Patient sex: M
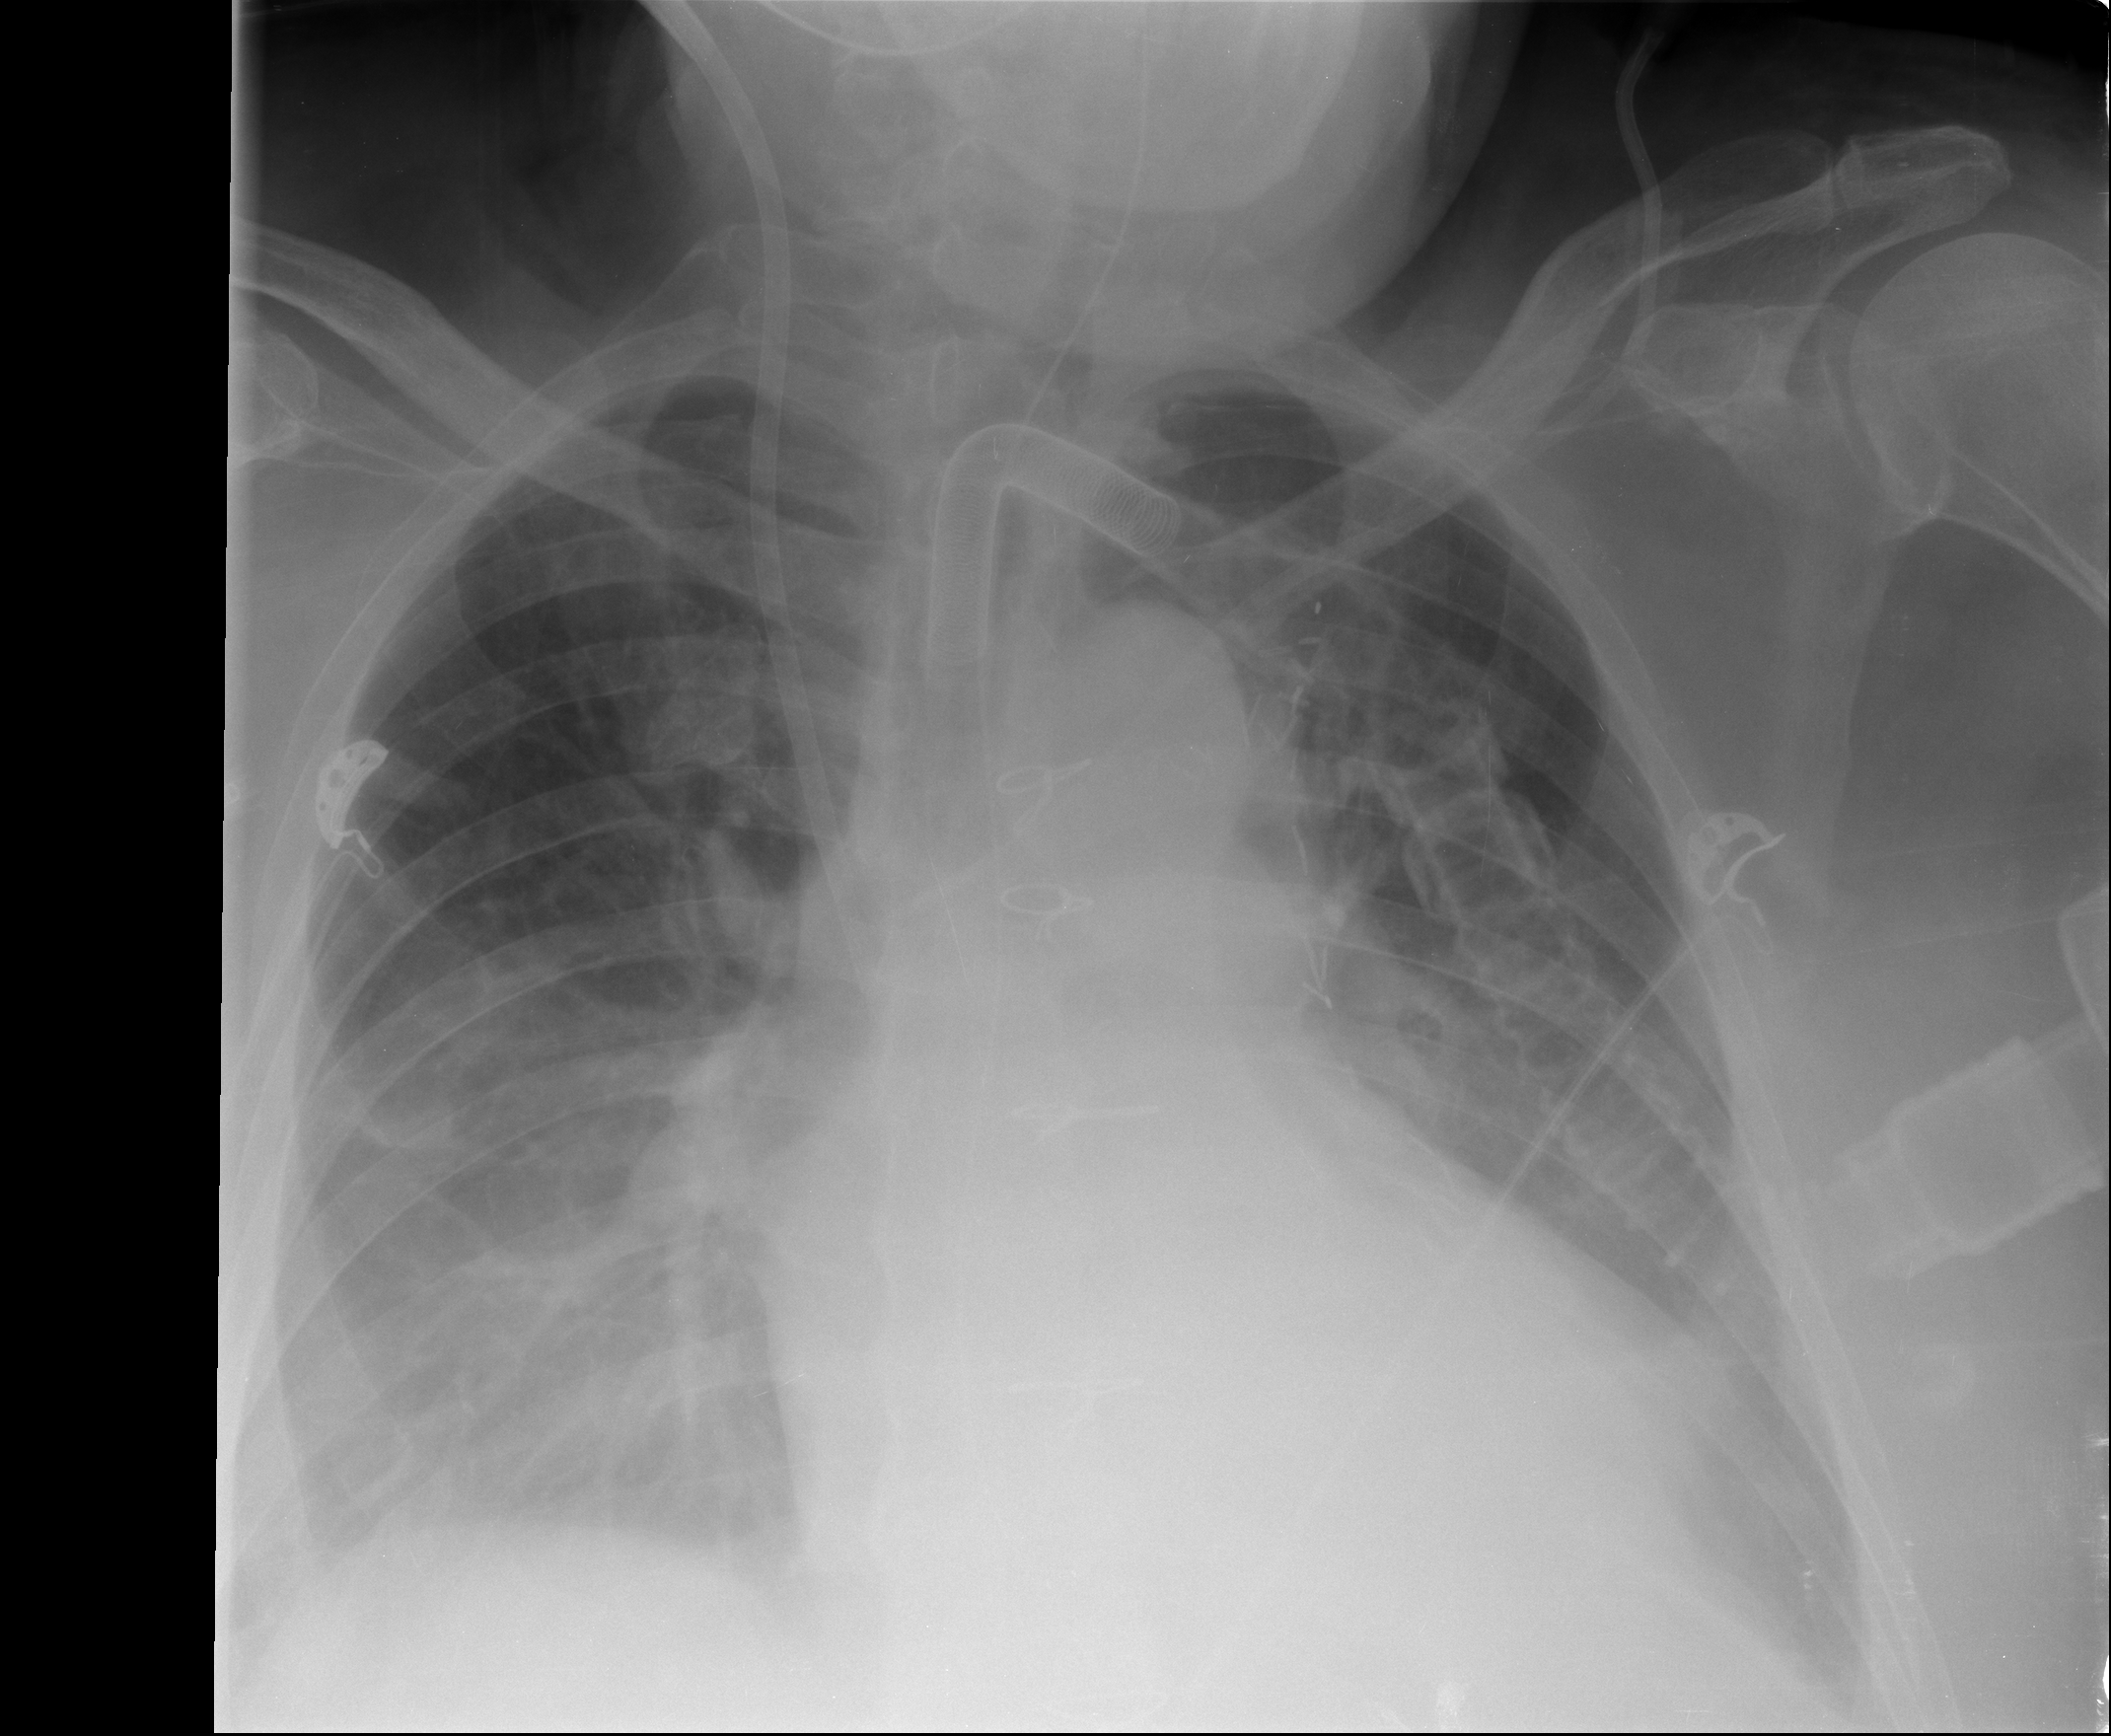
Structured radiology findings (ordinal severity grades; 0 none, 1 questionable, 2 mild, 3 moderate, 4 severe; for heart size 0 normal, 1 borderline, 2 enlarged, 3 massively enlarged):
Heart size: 2
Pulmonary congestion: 1
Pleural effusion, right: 2
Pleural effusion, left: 2
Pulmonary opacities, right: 2
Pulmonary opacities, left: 2
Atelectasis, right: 2
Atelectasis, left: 2